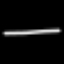
Label: line